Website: bh-photo
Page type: customer-info-address
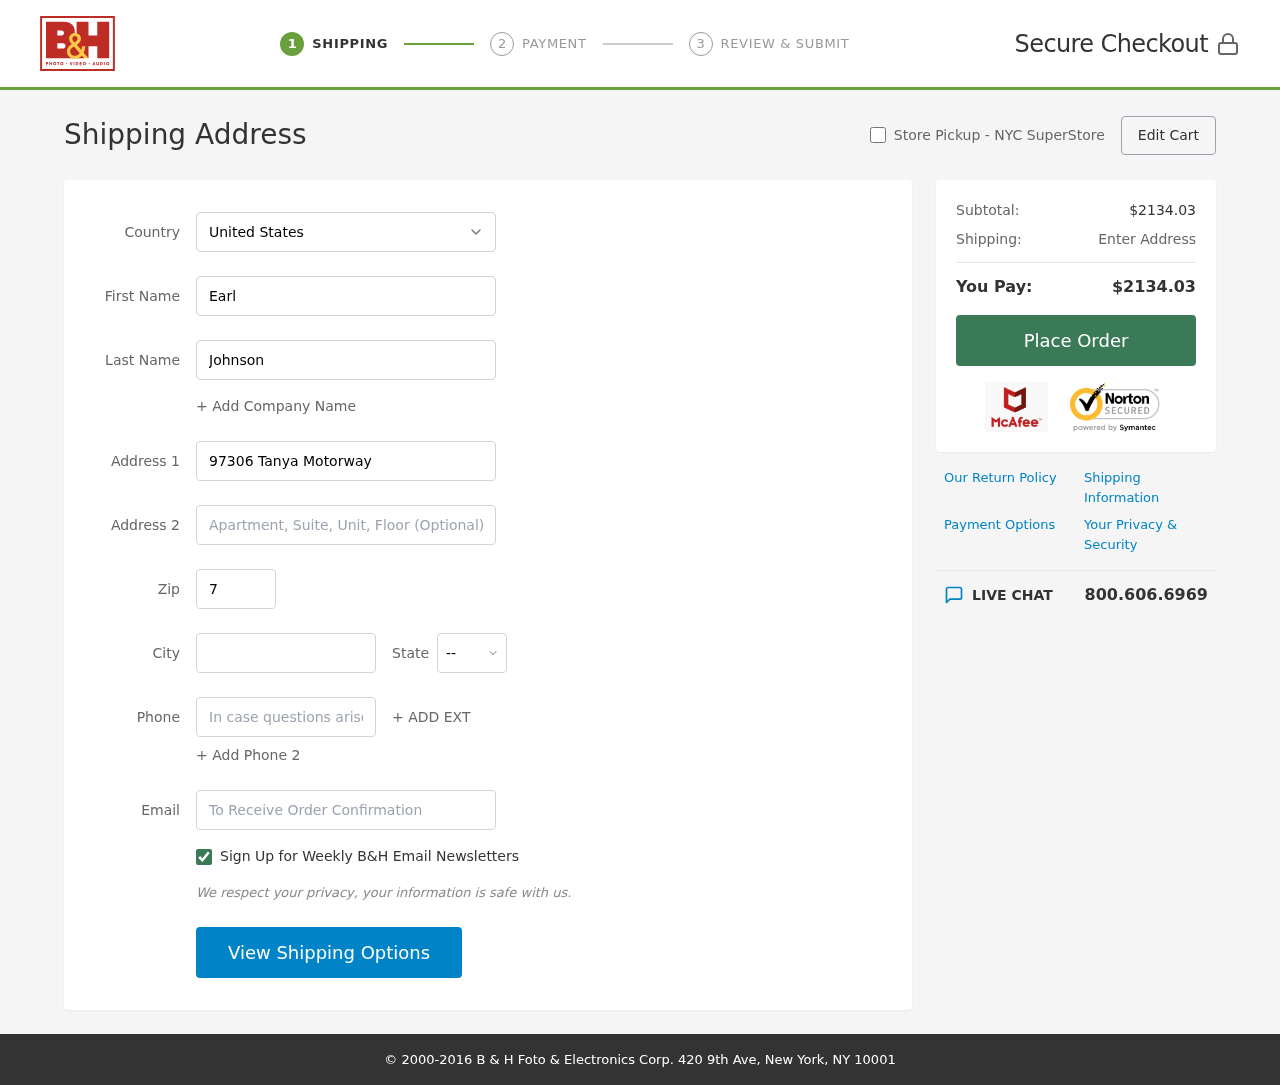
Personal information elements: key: PII_CITY
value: Lake Heather
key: PII_COUNTRY
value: United States
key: PII_EMAIL
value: earl.johnson@yahoo.com
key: PII_FIRSTNAME
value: Earl
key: PII_LASTNAME
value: Johnson
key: PII_PHONE
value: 4438482677
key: PII_POSTCODE
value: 71637
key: PII_STATE_ABBR
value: MA
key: PII_STREET
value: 97306 Tanya Motorway
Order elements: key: ORDER_SUBTOTAL
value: $2134.03
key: ORDER_TOTAL
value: $2134.03